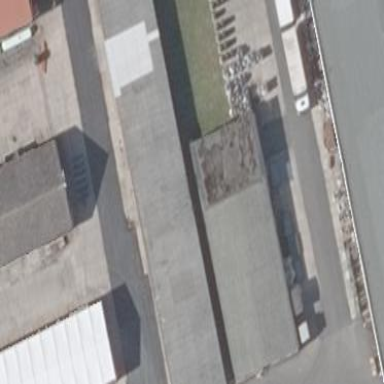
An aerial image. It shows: Flat-roofed building with grey roof.